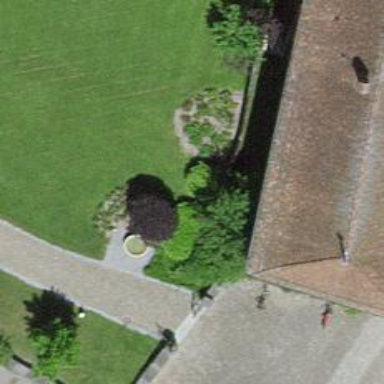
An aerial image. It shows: Fountain.